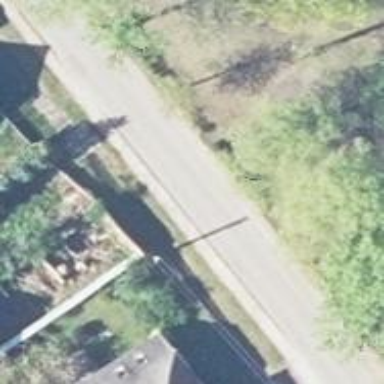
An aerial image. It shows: Residential road with asphalt surface.